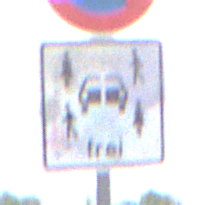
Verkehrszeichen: CarsharingfahrzeugeFrei
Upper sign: EingeschraenktesHalteverbot
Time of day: Midday
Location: Outdoor (Nature)
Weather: PartlyCloudy
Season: NotSpecified
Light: Natural